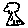
Label: tree